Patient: sex M, age 73
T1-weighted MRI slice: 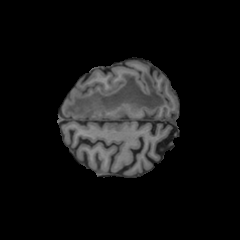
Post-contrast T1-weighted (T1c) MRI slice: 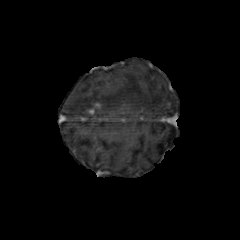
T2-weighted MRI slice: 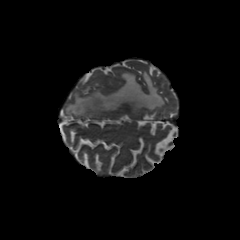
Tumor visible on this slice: yes
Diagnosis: Glioblastoma, IDH-wildtype
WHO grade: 4